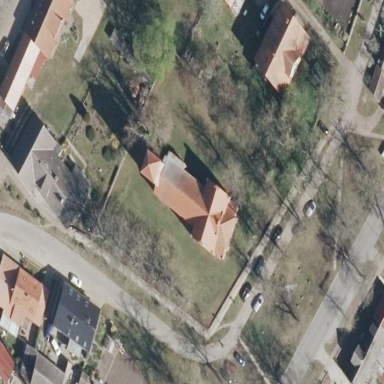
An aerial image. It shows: Church which is place of worship.